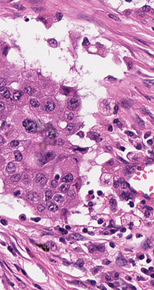
Tumor epithelial tissue: yes
Tumor-associated stroma tissue: yes
Normal tissue: no